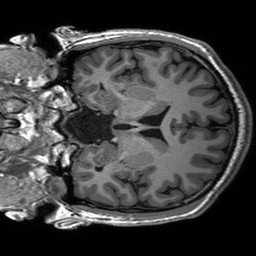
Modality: T1w
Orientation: coronal
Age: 20
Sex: male
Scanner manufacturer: siemens
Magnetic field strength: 3 T
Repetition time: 2.53 s
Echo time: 0.00227 s